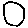
Label: circle